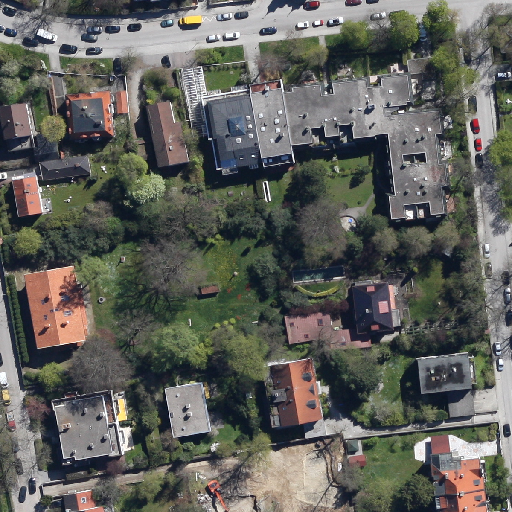
Referring expression: vehicle in the parking area